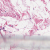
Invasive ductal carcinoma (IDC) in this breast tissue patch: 0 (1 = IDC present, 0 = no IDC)